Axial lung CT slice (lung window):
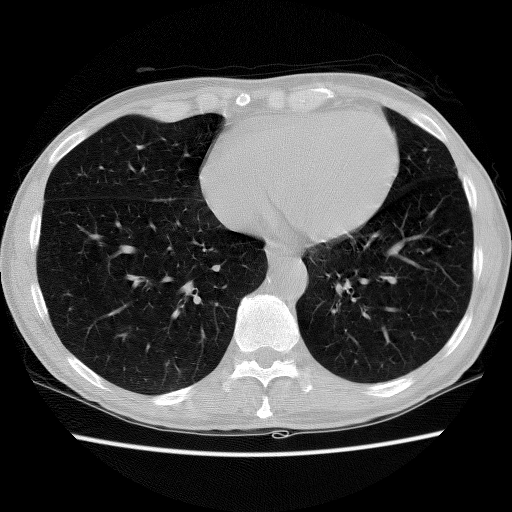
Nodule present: no